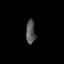
Tissue: lung
Cell type: Epithelial cells
Senescence score: 0.6308
Nuclear area (px): 216
Mean DAPI intensity: 86.139